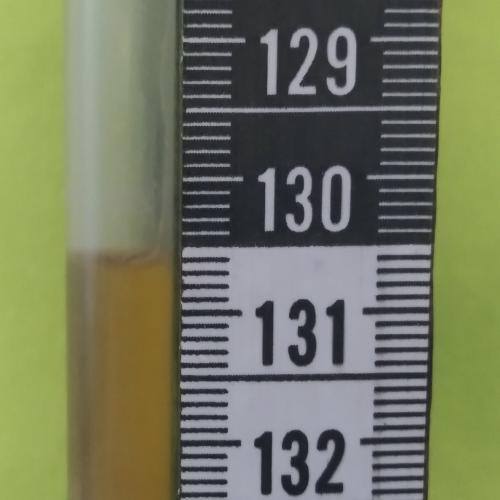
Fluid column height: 130.6 cm